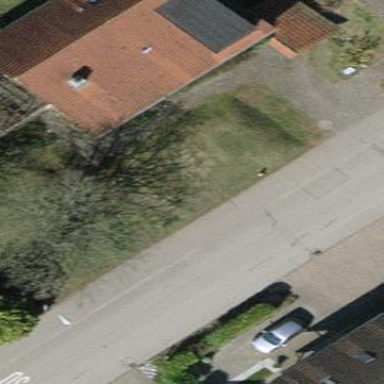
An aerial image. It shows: Detached building.